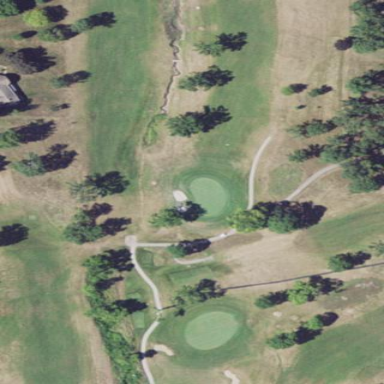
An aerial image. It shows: Scenic golf fairway.